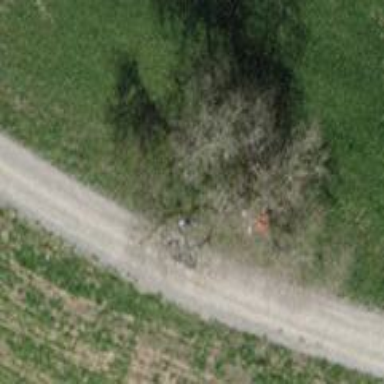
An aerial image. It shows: Red bench.